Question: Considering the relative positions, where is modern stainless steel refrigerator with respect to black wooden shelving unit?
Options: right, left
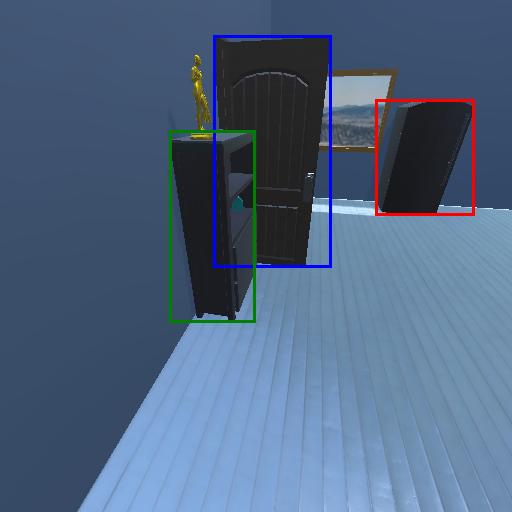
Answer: right